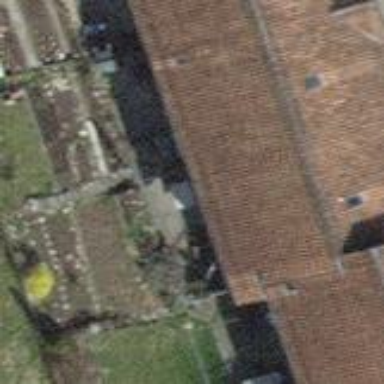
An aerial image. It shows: Simple house.